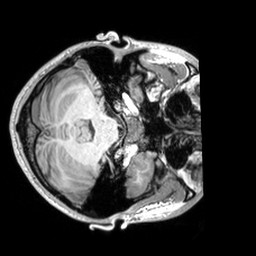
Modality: T1w
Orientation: axial
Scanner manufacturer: siemens
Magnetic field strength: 3 T
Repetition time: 2.53 s
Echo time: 0.00298 s